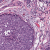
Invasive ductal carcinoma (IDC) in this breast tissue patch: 0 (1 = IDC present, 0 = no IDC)